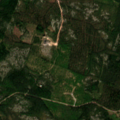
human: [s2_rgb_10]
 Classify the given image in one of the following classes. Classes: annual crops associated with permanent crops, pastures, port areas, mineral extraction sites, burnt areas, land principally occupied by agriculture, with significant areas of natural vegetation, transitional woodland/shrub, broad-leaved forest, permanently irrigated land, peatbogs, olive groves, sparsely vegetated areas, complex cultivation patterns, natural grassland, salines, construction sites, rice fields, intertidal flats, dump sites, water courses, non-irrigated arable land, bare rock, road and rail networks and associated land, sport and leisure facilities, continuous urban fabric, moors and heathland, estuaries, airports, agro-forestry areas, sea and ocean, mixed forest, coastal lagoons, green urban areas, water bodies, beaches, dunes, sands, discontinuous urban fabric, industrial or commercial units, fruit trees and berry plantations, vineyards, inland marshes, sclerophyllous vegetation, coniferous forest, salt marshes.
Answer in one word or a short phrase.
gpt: coniferous forest, mixed forest, transitional woodland/shrub